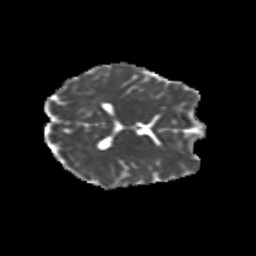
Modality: MD
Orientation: axial
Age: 23
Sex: female
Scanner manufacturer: siemens
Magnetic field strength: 3 T
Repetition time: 3.5 s
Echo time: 0.104 s